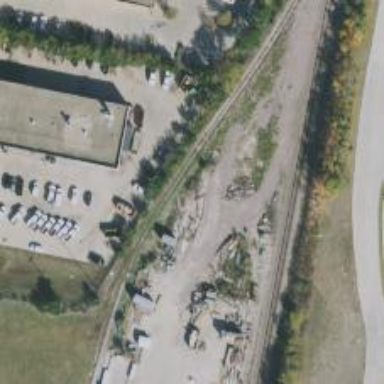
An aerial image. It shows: Railway siding for service.